Question: I am exporting data from sql server database to excel in wpf, and I have achieved the function successully. Now I want to open the generated excel automatically after I save it to a certain location. Any ideas? Thanks in advance. My desired function is like that in the screenshot:
'''
private void button1_Click(object sender, RoutedEventArgs e)
{
string sql = null;
string data = null;
// string path = null;
//string myfilename = "Report";
int i = 0;
int j = 0;
Microsoft.Office.Interop.Excel.Application xlApp;
Microsoft.Office.Interop.Excel.Workbook xlWorkBook;
Microsoft.Office.Interop.Excel.Worksheet xlWorkSheet;
object misValue = System.Reflection.Missing.Value;
//xlApp = new Microsoft.Office.Interop.Excel.ApplicationClass();
xlApp = new Microsoft.Office.Interop.Excel.Application();
xlWorkBook = xlApp.Workbooks.Add(misValue);
xlWorkSheet = (Microsoft.Office.Interop.Excel.Worksheet)xlWorkBook.Worksheets.get_Item(1);
xlWorkSheet.Name = "Customer List";
//connectionString = "data source=servername;initial catalog=databasename;user id=username;password=password;";
//SqlConnection cnn = new SqlConnection(GetConnectionString());
SqlConnection cnn = new SqlConnection();
cnn.ConnectionString = @"Data Source=.\sqlexpress;Initial Catalog=ClientLists;Integrated Security=SSPI;";
cnn.Open();
sql = "select FirstName, LastName, City, PostCode, TelephoneNo from Customers";
SqlDataAdapter dscmd = new SqlDataAdapter(sql, cnn);
DataSet ds = new DataSet();
dscmd.Fill(ds);
for (i = 0; i <= ds.Tables[0].Rows.Count -1; i++)
{
for (j = 0; j <= ds.Tables[0].Columns.Count -1; j++)
{
data = ds.Tables[0].Rows[i].ItemArray[j].ToString();
xlWorkSheet.Cells[i + 2, j + 1] = data;
}
}
xlWorkSheet.Cells.ColumnWidth = 16;
xlWorkSheet.Cells.Font.Size = 12;
xlWorkSheet.Cells[1, 1].Font.Bold = true;
xlWorkSheet.Cells[1, 2].Font.Bold = true;
xlWorkSheet.Cells[1, 3].Font.Bold = true;
xlWorkSheet.Cells[1, 4].Font.Bold = true;
xlWorkSheet.Cells[1, 5].Font.Bold = true;
xlWorkSheet.Cells[1, 1].Font.Color = Microsoft.Office.Interop.Excel.XlRgbColor.rgbBlue;
xlWorkSheet.Cells[1, 2].Font.Color = Microsoft.Office.Interop.Excel.XlRgbColor.rgbBlue;
xlWorkSheet.Cells[1, 3].Font.Color = Microsoft.Office.Interop.Excel.XlRgbColor.rgbBlue;
xlWorkSheet.Cells[1, 4].Font.Color = Microsoft.Office.Interop.Excel.XlRgbColor.rgbBlue;
xlWorkSheet.Cells[1, 5].Font.Color = Microsoft.Office.Interop.Excel.XlRgbColor.rgbBlue;
xlWorkSheet.Cells[1, 1] = "First Name";
xlWorkSheet.Cells[1, 2] = "Last Name";
xlWorkSheet.Cells[1, 3] = "City";
xlWorkSheet.Cells[1, 4] = "Post Code";
xlWorkSheet.Cells[1, 5] = "Telephone NO";
xlWorkBook.Close(true, misValue, misValue);
xlApp.Quit();
releaseObject(xlWorkSheet);
releaseObject(xlWorkBook);
releaseObject(xlApp);
}
private void releaseObject(object obj)
{
try
{
System.Runtime.InteropServices.Marshal.ReleaseComObject(obj);
obj = null;
}
catch (Exception ex)
{
obj = null;
MessageBox.Show("Exception Occured while releasing object " + ex.ToString());
}
finally
{
GC.Collect();
}
}
}
}
'''
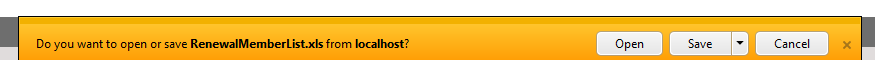
Answer: I achieved the SaveAs function by adding the following code: System.Windows.Forms.SaveFileDialog oDialog = new System.Windows.Forms.SaveFileDialog(); oDialog.Filter = "Excel files | *.xls"; if (oDialog.ShowDialog() == System.Windows.Forms.DialogResult.OK) { sFileName = oDialog.FileName; }